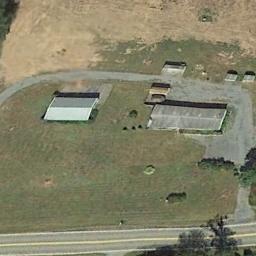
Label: sparse_residential